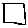
Label: square